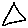
Label: triangle